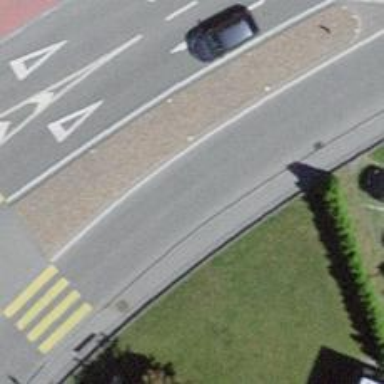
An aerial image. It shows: Secondary road.